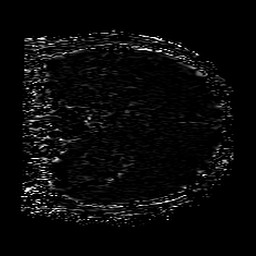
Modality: SWI
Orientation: coronal
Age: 67
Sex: male
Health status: ill
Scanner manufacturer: philips
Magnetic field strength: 3 T
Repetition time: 0.031 s